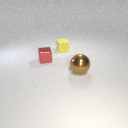
large brown metal sphere in front of small red metal cube